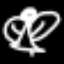
Label: angel